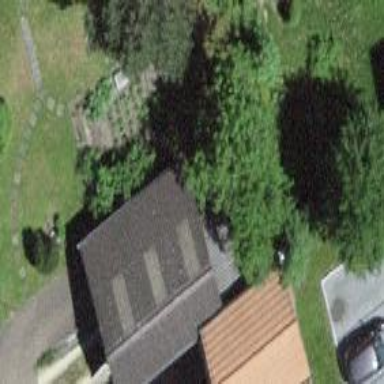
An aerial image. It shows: Garage.